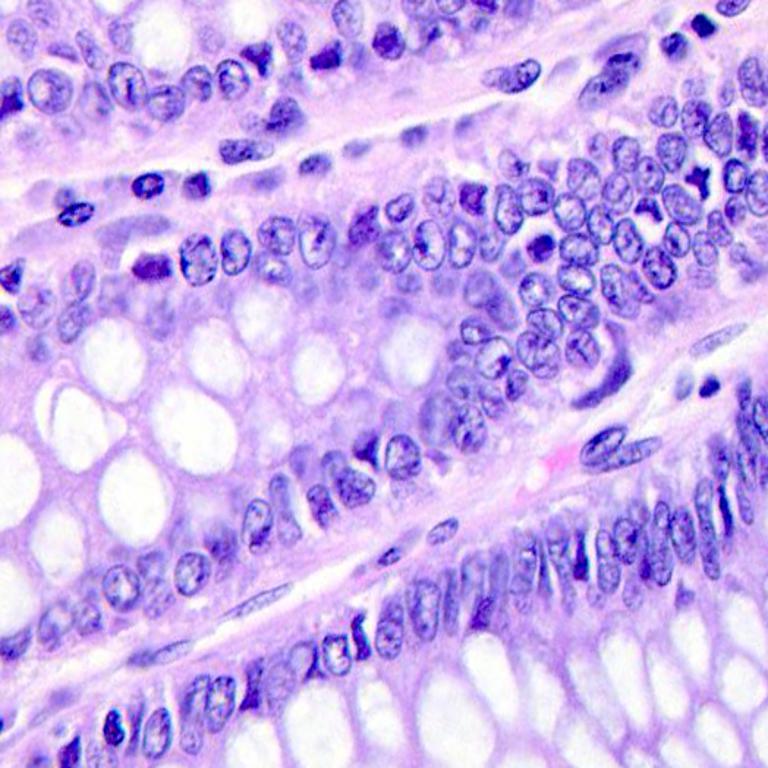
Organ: colon
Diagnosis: benign